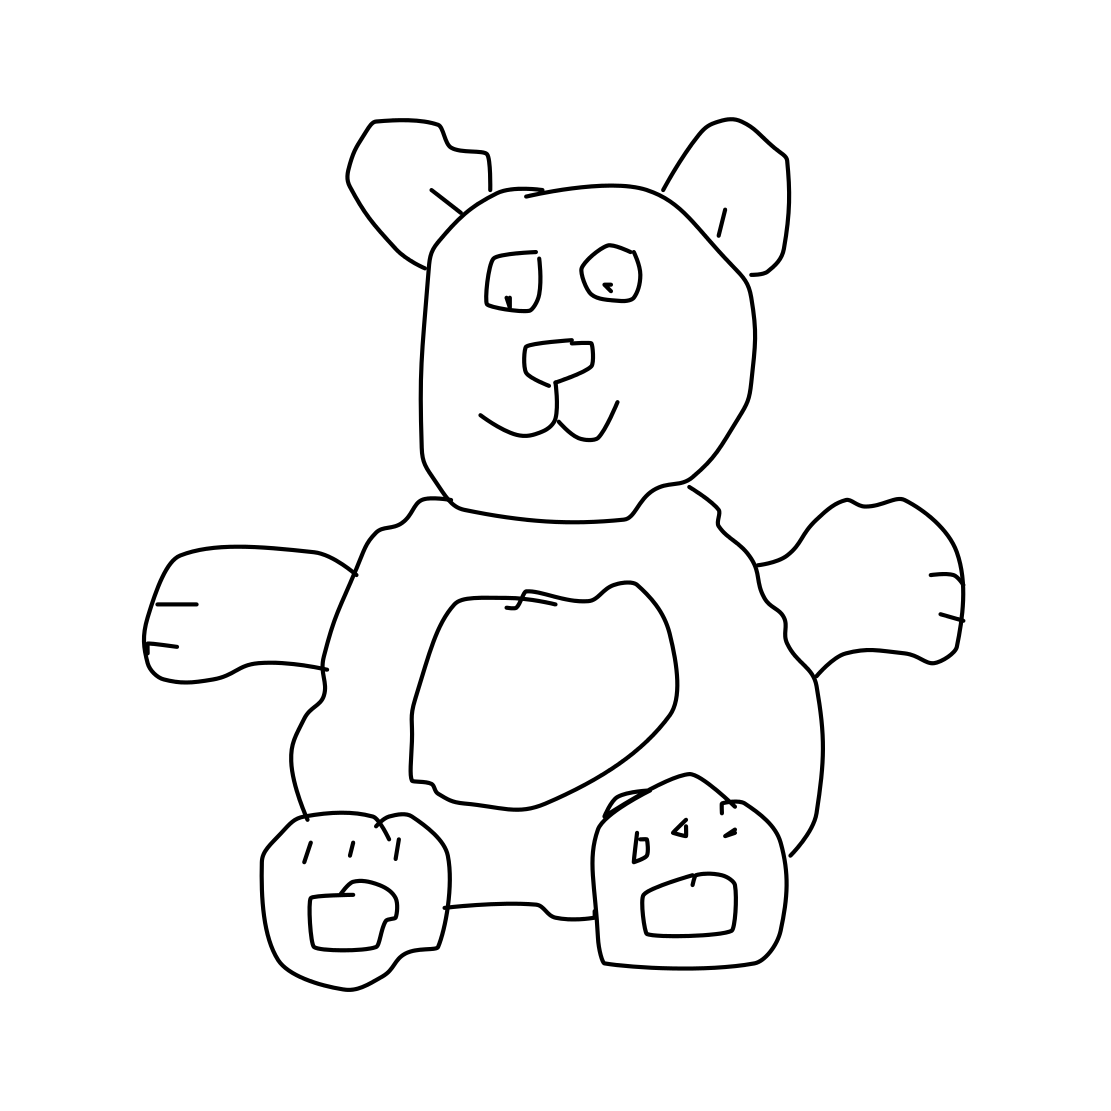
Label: teddy-bear